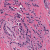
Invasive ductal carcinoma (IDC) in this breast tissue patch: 1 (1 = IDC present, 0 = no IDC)